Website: crate-barrel
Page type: billing-address
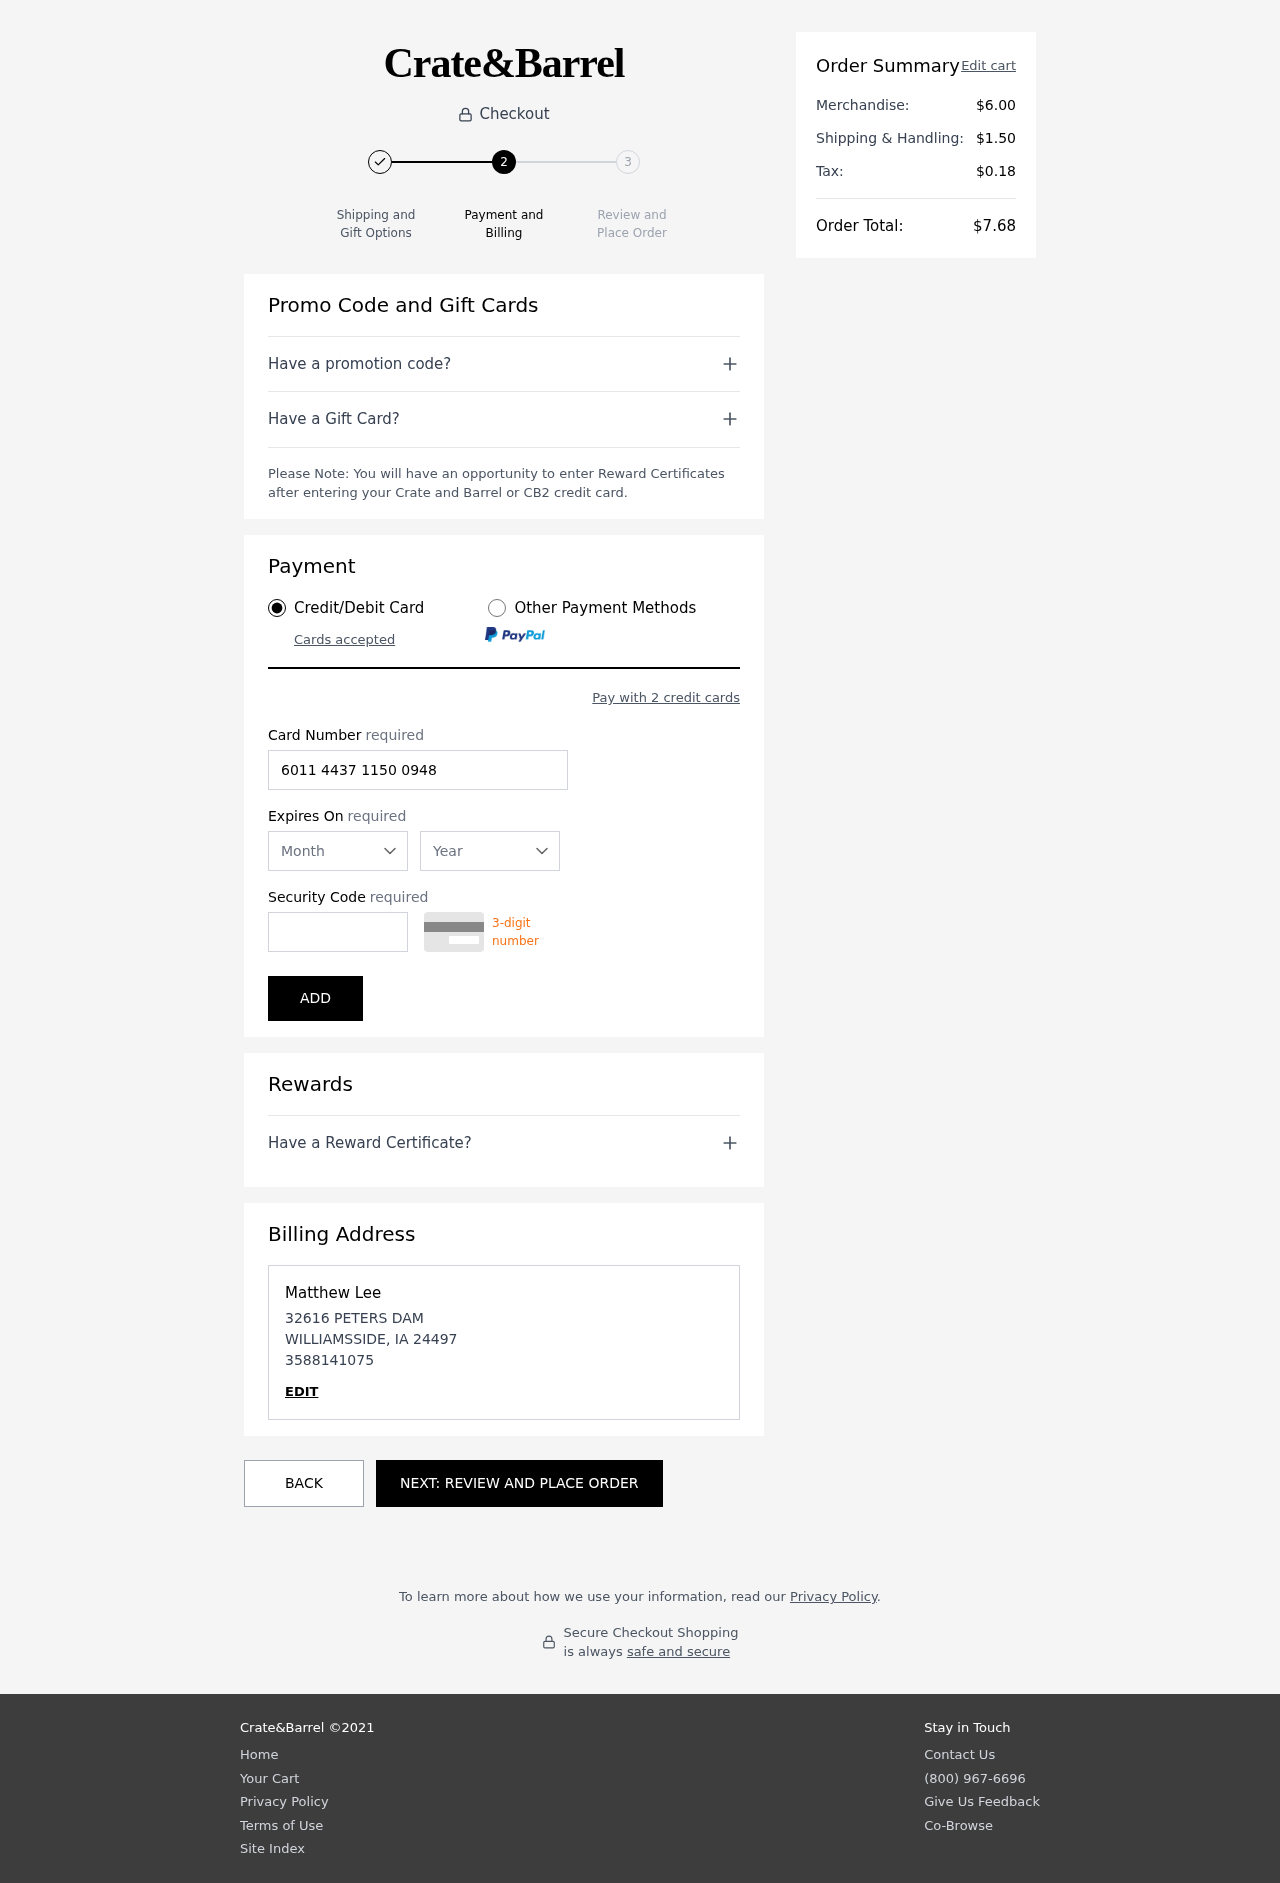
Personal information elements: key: PII_CARD_CVV
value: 407
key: PII_CARD_EXPIRY_MONTH
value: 03
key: PII_CARD_EXPIRY_YEAR
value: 27
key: PII_CARD_NUMBER
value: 6011 4437 1150 0948
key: PII_CITY
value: WILLIAMSSIDE
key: PII_FULLNAME
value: Matthew Lee
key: PII_PHONE
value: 3588141075
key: PII_POSTCODE
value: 24497
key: PII_STATE_ABBR
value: IA
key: PII_STREET
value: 32616 PETERS DAM
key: PII_FIRSTNAME
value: Matthew
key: PII_LASTNAME
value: Lee
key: PII_PHONE_LINE
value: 1075
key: PII_PHONE_SUFFIX
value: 1075
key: PII_POSTCODE_FULL
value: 24497
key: PII_PHONE2
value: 3588141075
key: PII_PHONE3
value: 3588141075
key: PII_FULLNAME2
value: Matthew Lee
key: PII_FULLNAME3
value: Matthew Lee
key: PII_FIRSTNAME2
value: Matthew
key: PII_FIRSTNAME3
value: Matthew
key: PII_LASTNAME2
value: Lee
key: PII_LASTNAME3
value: Lee
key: PII_FIRSTNAME_DERIVED
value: Matthew
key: PII_LASTNAME_DERIVED
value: Lee
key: PII_PHONE_NUMERIC
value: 3588141075
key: PII_PHONE_LINE_NUMERIC
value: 1075
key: PII_PHONE_SUFFIX_NUMERIC
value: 1075
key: PII_POSTCODE_NUMERIC
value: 24497
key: PII_PHONE2_NUMERIC
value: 3588141075
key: PII_PHONE3_NUMERIC
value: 3588141075
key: PII_FULLNAME_DERIVED
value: Matthew Lee
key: PII_NAME_FULL_DERIVED
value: Matthew Lee
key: PII_PHONE_DIGITS
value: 3588141075
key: PII_PHONE_LAST4
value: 1075
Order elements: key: ORDER_SUBTOTAL
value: $6.00
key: ORDER_SHIPPING_COST
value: $1.50
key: ORDER_TAX
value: $0.18
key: ORDER_TOTAL
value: $7.68